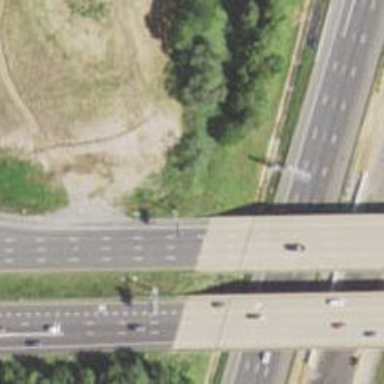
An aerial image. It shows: Bridge over trunk highway with expressway.